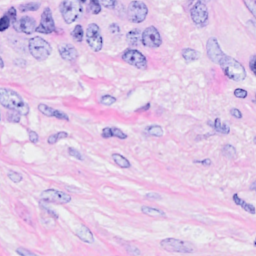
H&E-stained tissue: Breast